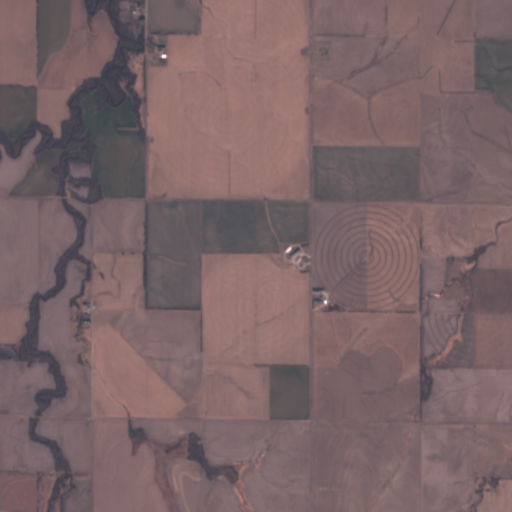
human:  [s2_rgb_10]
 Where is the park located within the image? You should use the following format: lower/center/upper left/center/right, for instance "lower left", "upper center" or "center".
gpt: The park is located in the upper center of the image.
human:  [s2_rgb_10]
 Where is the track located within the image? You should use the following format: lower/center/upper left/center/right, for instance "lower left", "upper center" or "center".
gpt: There is no track in the image.